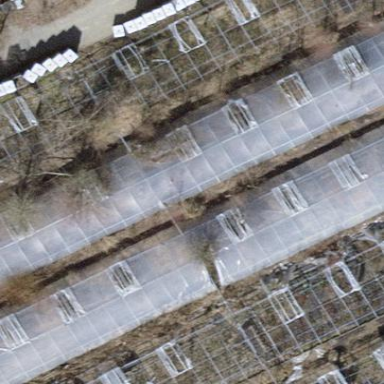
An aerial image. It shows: Greenhouse.